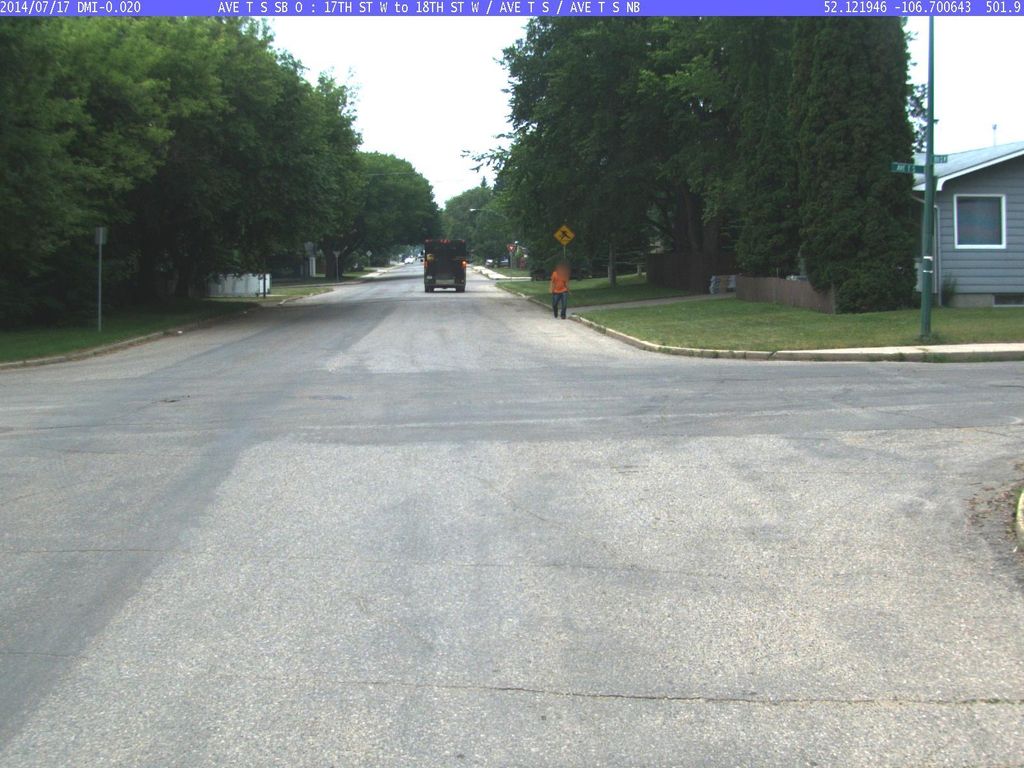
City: saskatoon